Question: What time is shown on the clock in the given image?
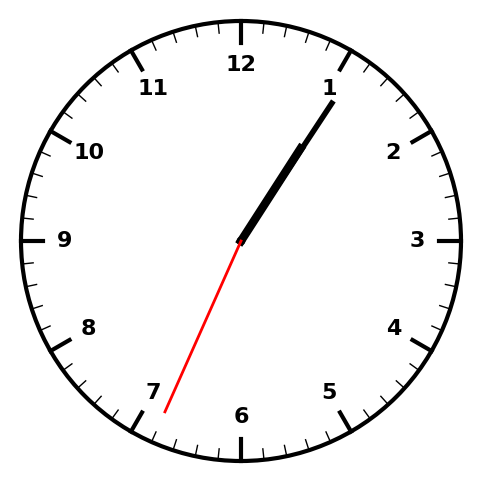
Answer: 01:05:34